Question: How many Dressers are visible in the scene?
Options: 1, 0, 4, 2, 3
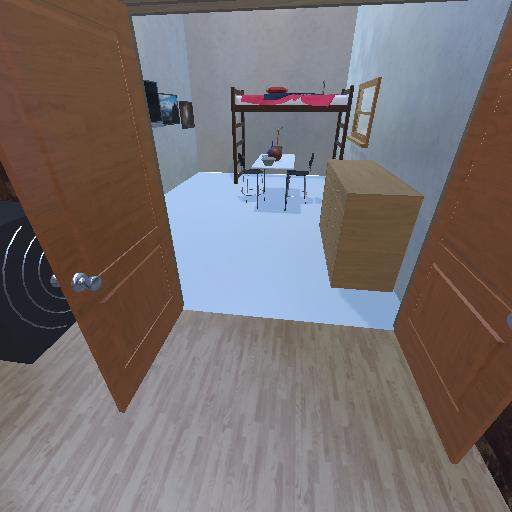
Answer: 1